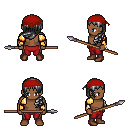
a pixel art fantasy rpg character, male body template, human, dark skin, gold arm armor, red pants, gray left-swept hairstyle, red bandana, bracelets, brown shoes, spear, four views (front, back, left, right), 2x2 character sprite sheet, small pixel art, hard edges, no anti-aliasing